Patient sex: M
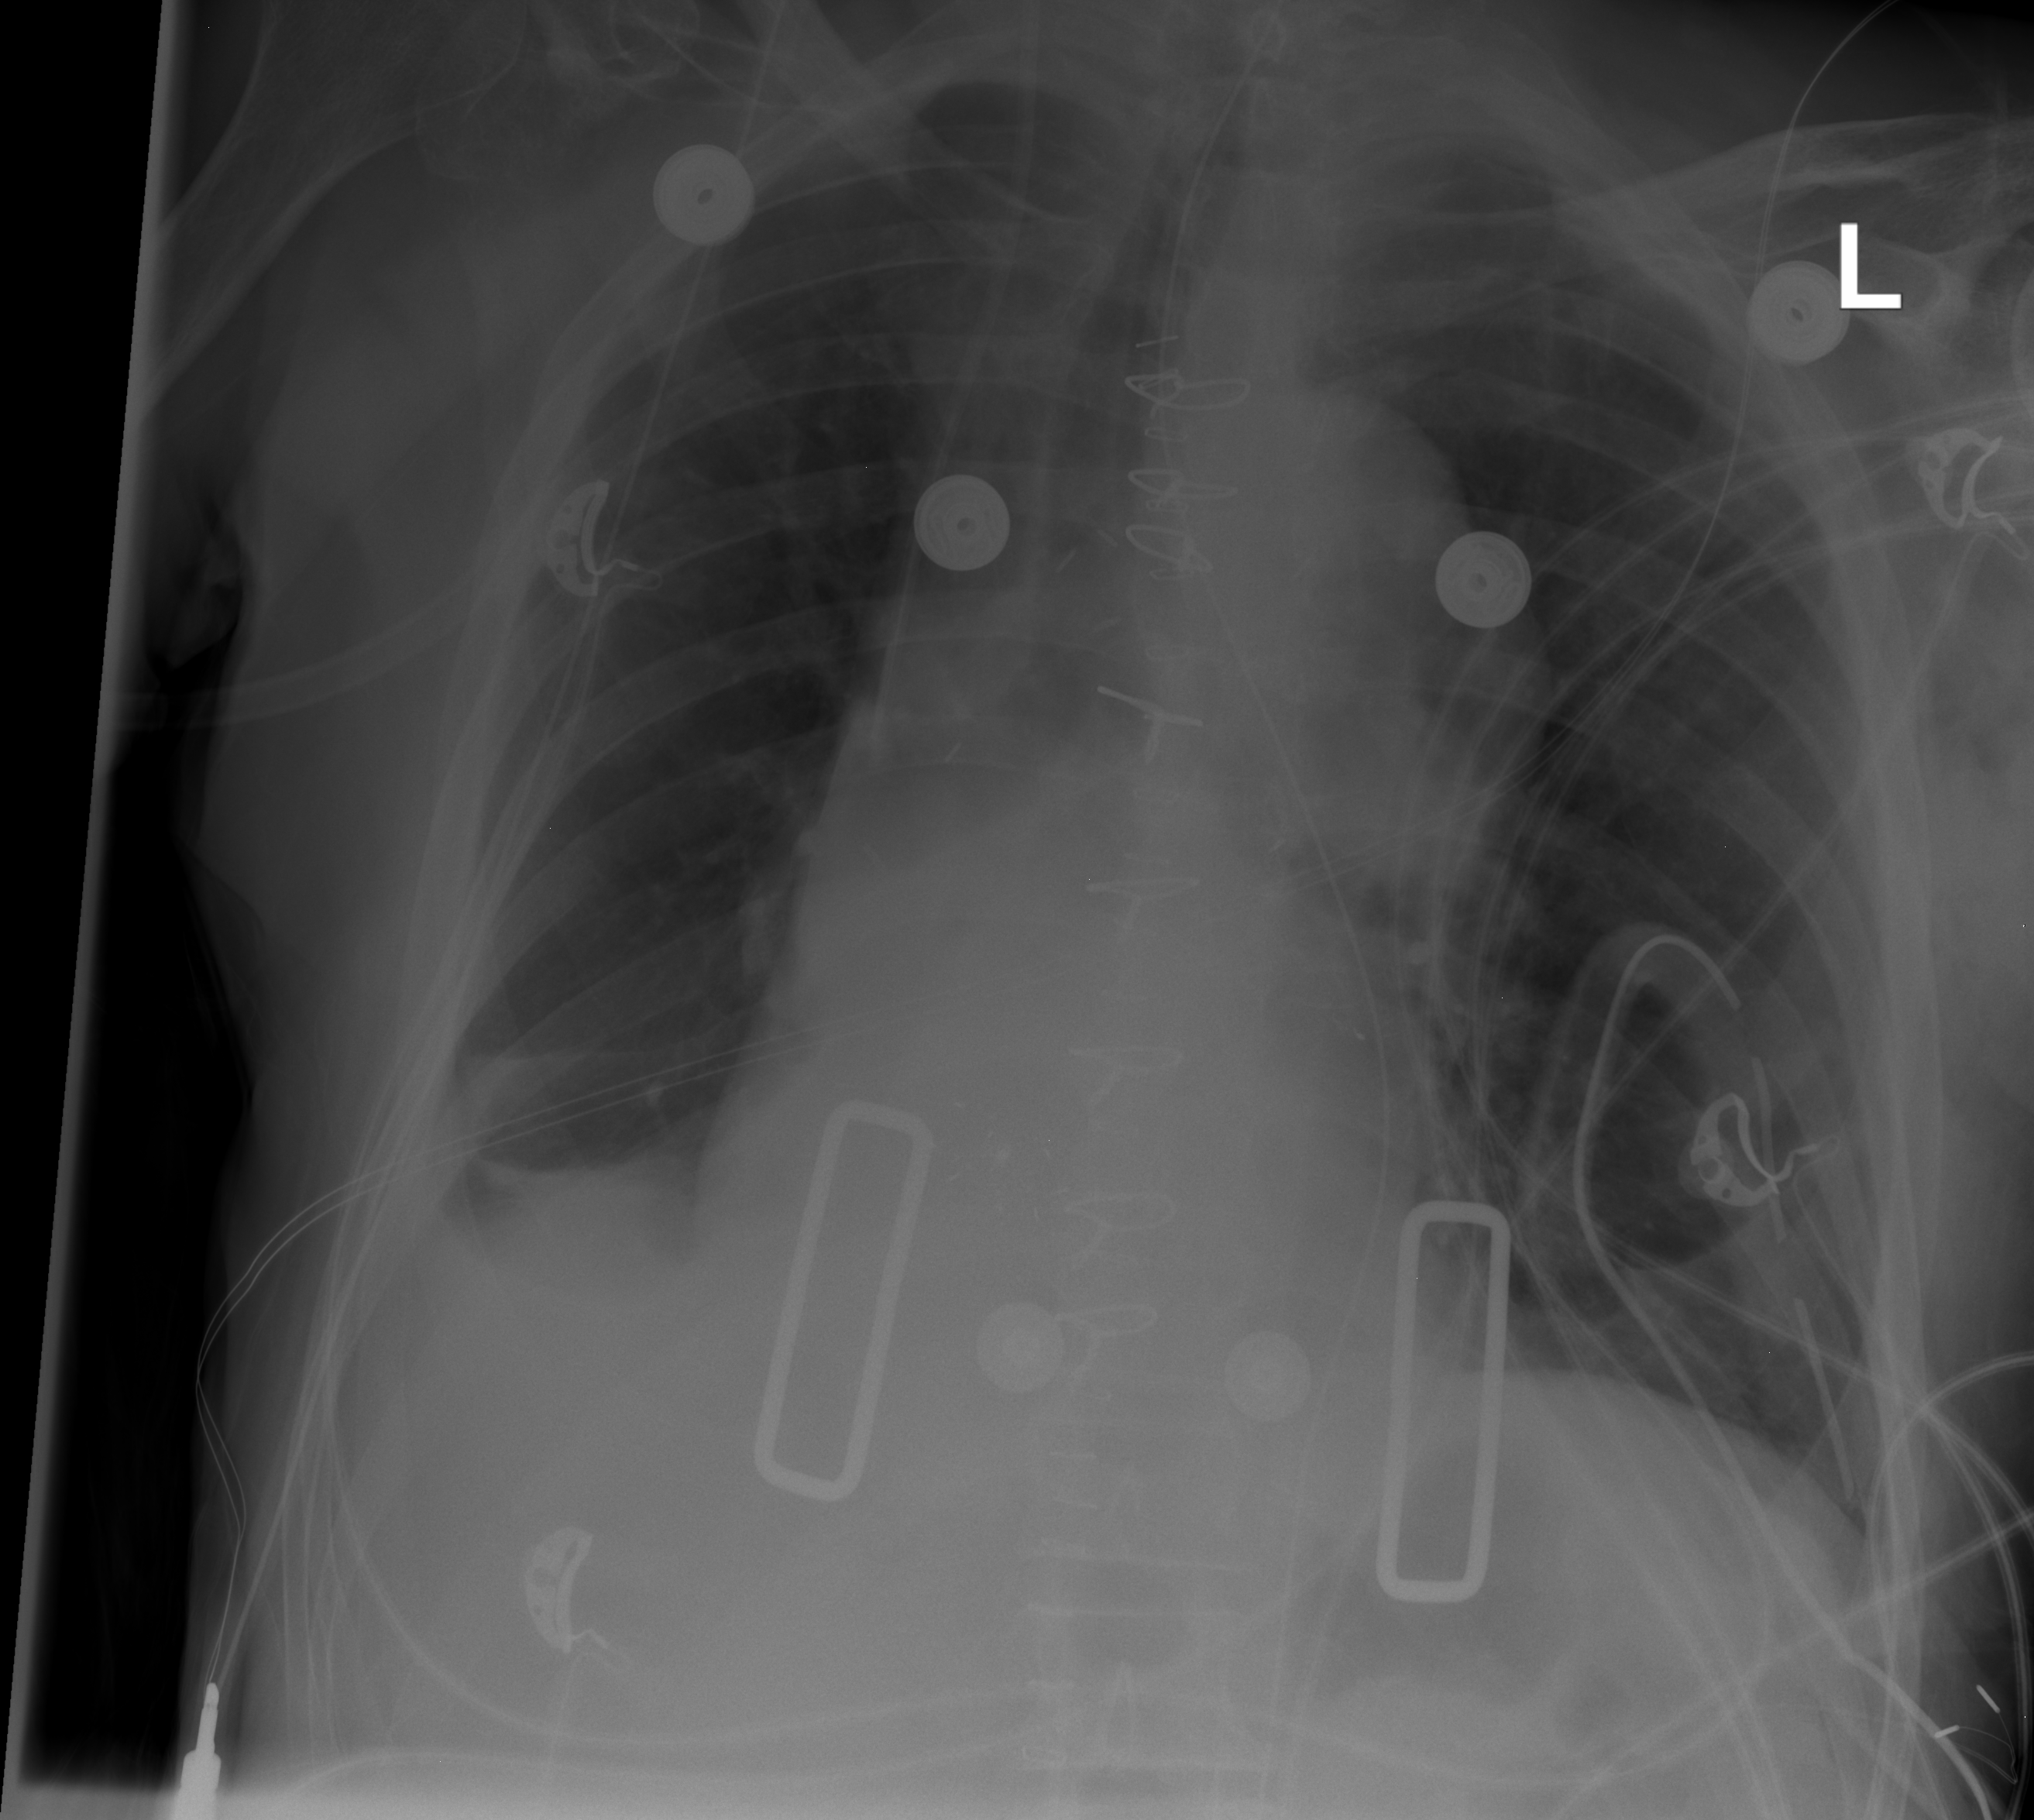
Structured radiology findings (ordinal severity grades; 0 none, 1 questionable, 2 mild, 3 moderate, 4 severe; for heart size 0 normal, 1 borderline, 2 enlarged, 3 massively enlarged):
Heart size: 2
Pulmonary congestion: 0
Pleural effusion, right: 0
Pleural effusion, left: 0
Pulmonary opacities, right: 0
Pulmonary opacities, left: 1
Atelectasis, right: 2
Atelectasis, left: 2